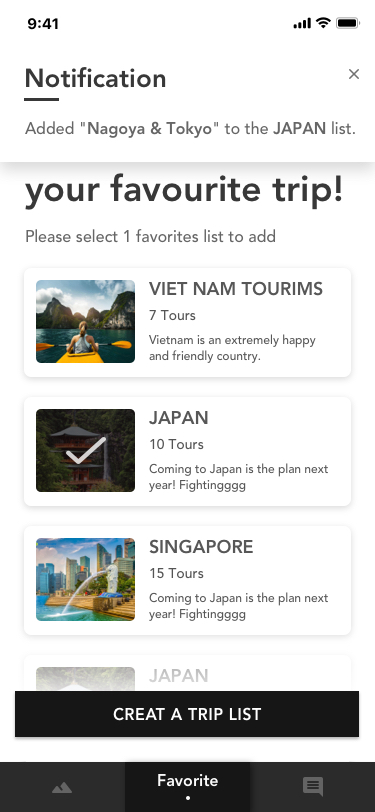
Text in this UI design:
14/16
3 DAYS ( 20   22 Mar 2019 )
$512
Description
Destination
Route
Review
Tour code:
NNSGN5843-007-200719VN-H
Nagoya
& Tokyo
May 20
Ha Noi
Nagota
May 21
Nagota
With over two million inhabitants, Nagoya (名古屋) is Japan's fourth most populated city. It is the capital of Aichi Prefecture and the principal city of the Nobi plain, one of Honshu's three large plains and metropolitan and industrial centers.
About
Discover and save your favourite trip!
VIET NAM TOURIMS
Vietnam is an extremely happy and friendly country.
7 Tours
JAPAN
Coming to Japan is the plan next year! Fightingggg
10 Tours
SINGAPORE
Coming to Japan is the plan next year! Fightingggg
15 Tours
JAPAN
Coming to Japan is the plan next year! Fightingggg
10 Tours
Please select 1 favorites list to add
Added "Nagoya & Tokyo" to the JAPAN list.